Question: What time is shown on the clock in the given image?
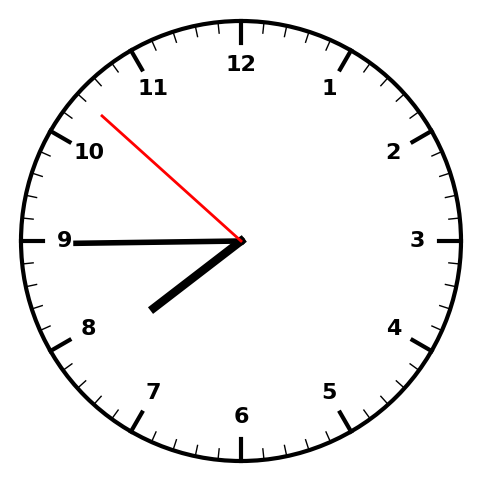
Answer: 07:44:52